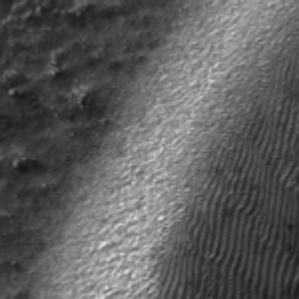
Label: frost